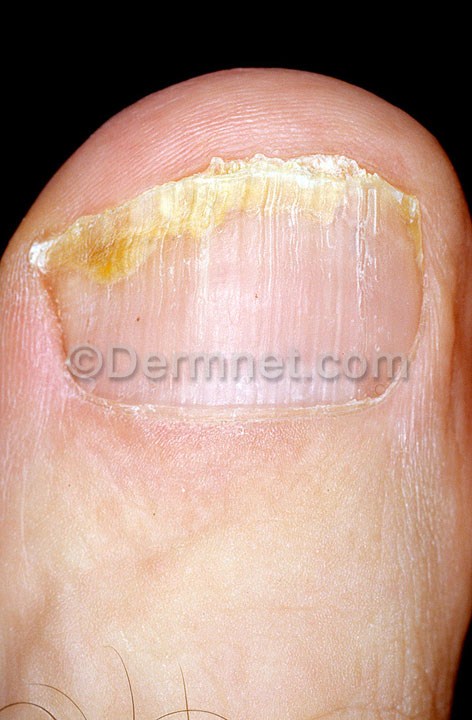
Disease: Nail Fungus and other Nail Disease